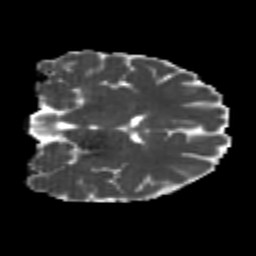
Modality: MD
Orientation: coronal
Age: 22
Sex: female
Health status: healthy
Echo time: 0.074 s